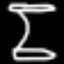
Label: hourglass